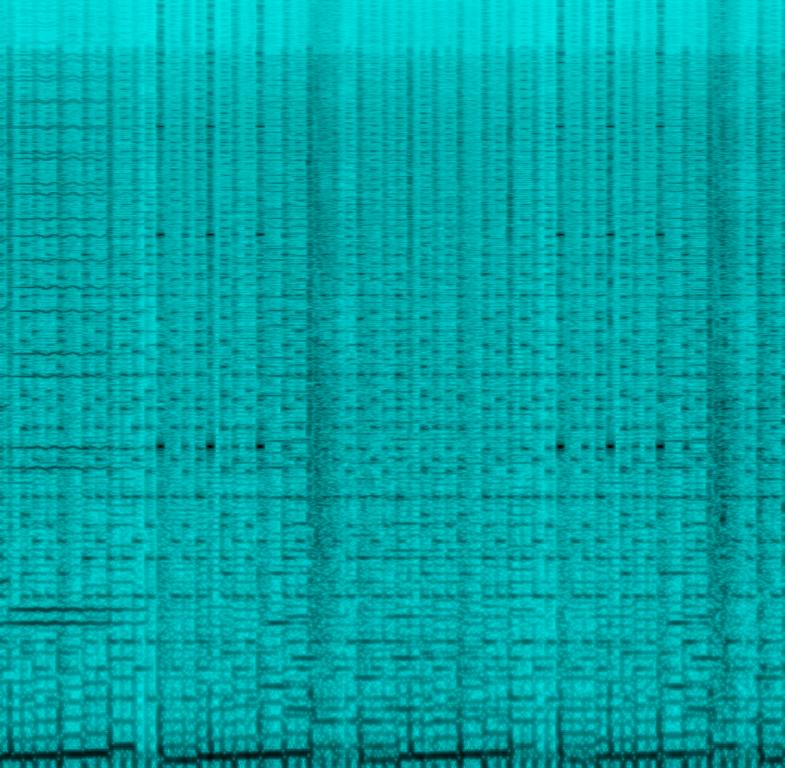
This music is instrumental. The tempo is fast with synthesiser and electronic arrangements and a boomy bass.There are sounds of shooting, beeps, bombing, blasts and sirens in the background identical to a Video game music. The audio quality is inferior so the music is loud, jarring and unpleasant to the ears. The music is aggressive, boisterous, destructive and chaotic.